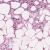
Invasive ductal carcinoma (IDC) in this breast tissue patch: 0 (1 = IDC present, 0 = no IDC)